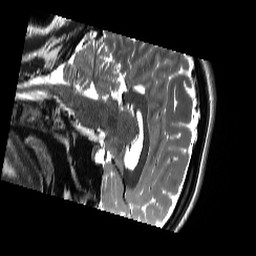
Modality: T2w
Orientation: sagittal
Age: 20
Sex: female